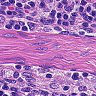
Metastatic tissue present: no